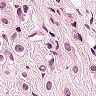
Metastatic tissue present: yes